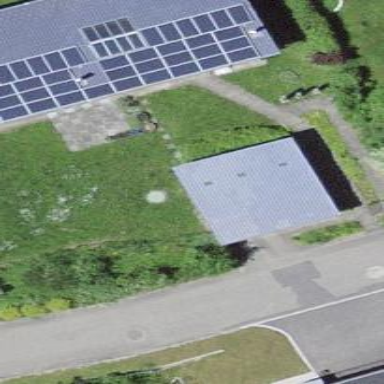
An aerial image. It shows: View of roof of building.